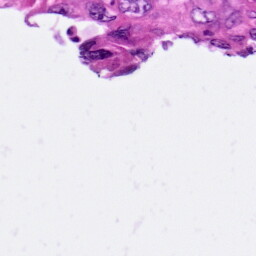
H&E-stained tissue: Pancreatic